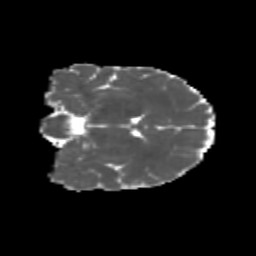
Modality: MD
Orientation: coronal
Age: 18
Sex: female
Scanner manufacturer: siemens
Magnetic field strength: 3 T
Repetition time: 1.8 s
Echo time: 0.07 s